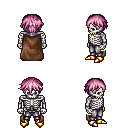
a pixel art fantasy rpg character, male body template, skeleton, brown cape, metal pants, pink short bangs hairstyle, gold boots, four views (front, back, left, right), 2x2 character sprite sheet, small pixel art, hard edges, no anti-aliasing